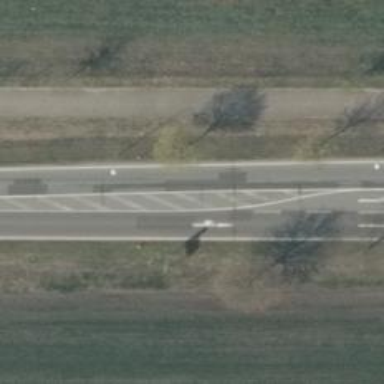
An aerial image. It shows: Primary road with asphalt surface.